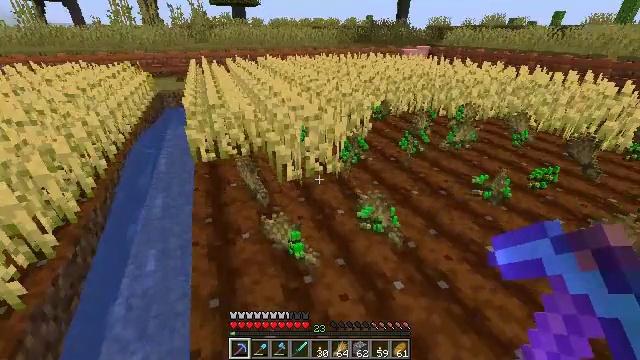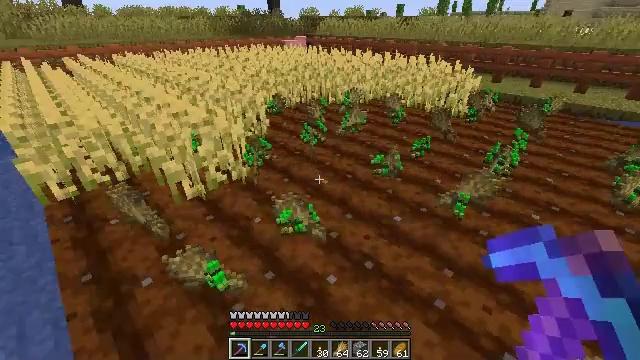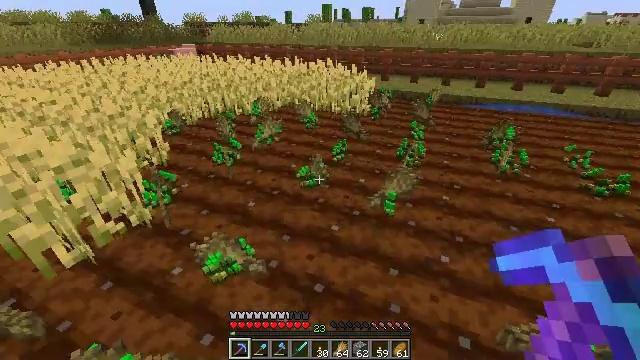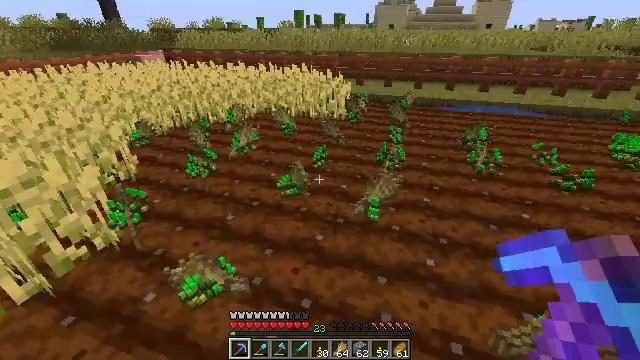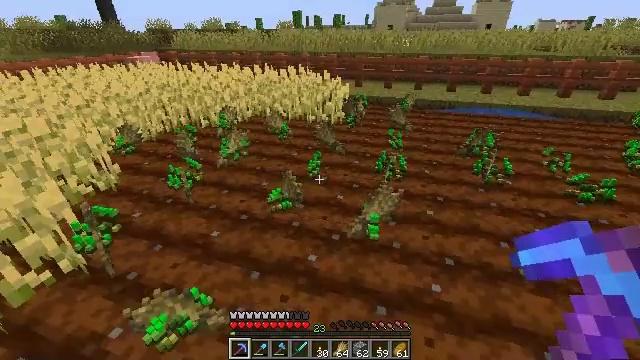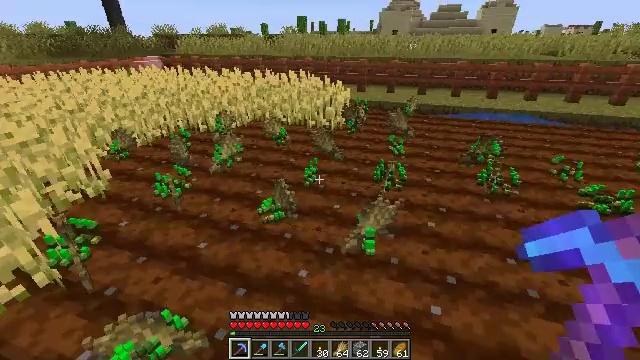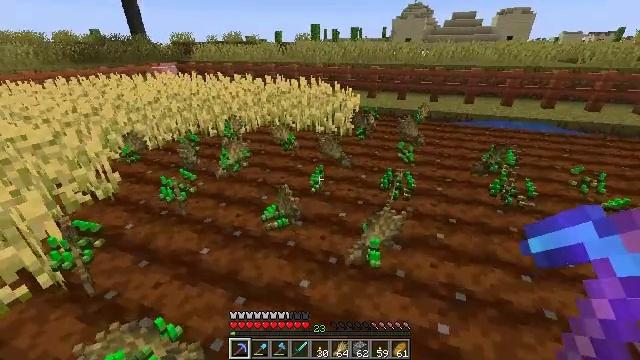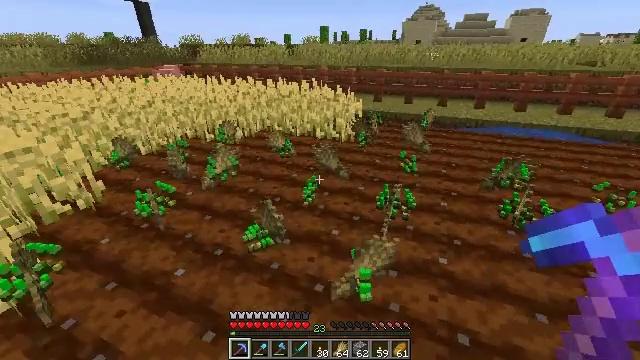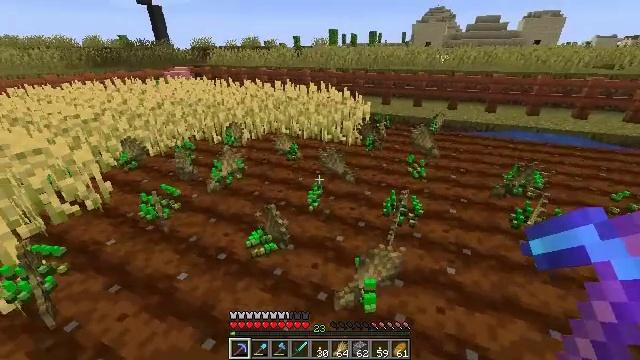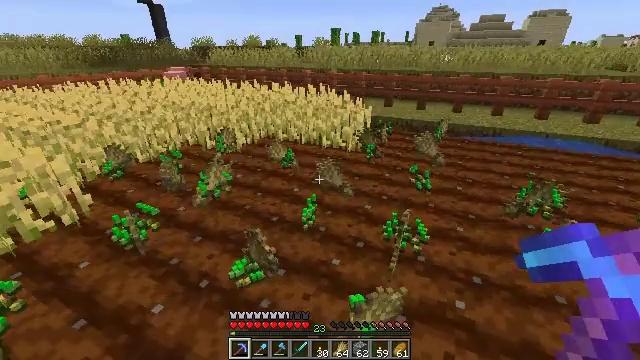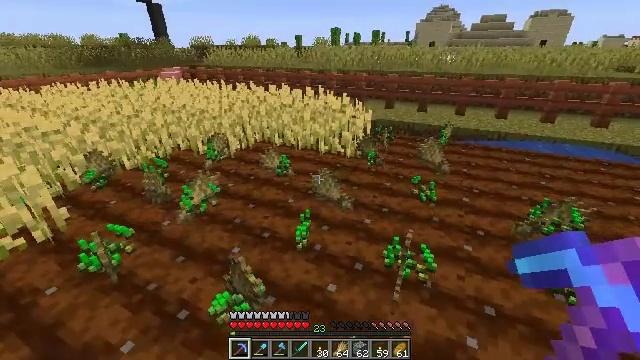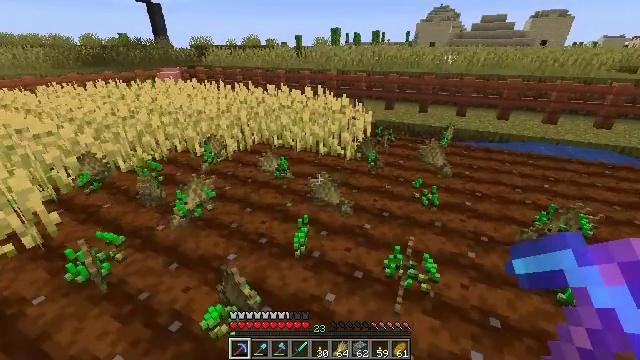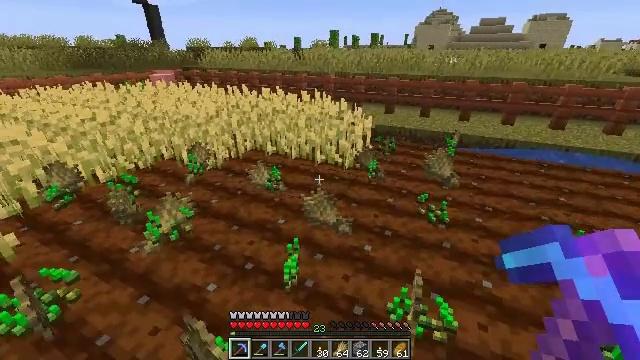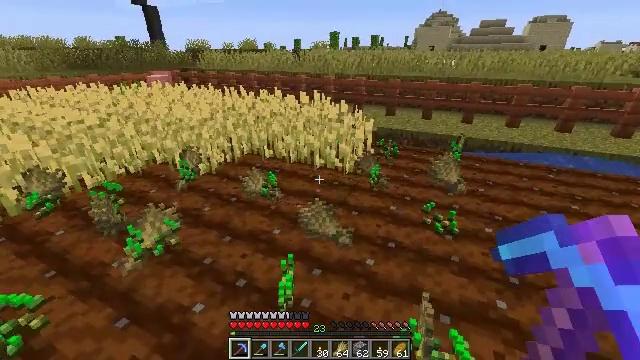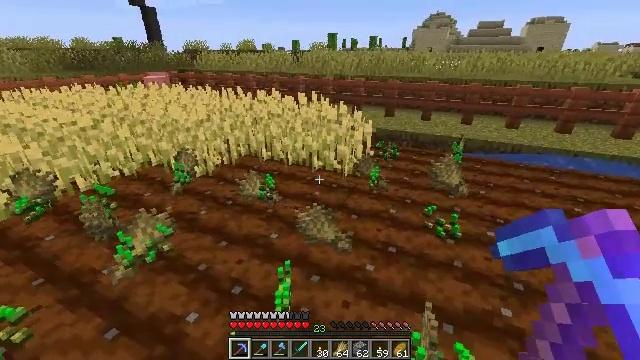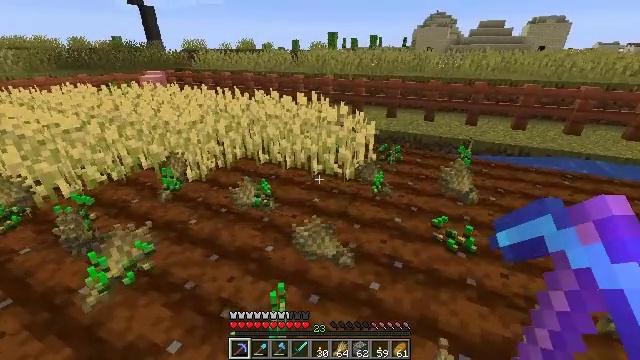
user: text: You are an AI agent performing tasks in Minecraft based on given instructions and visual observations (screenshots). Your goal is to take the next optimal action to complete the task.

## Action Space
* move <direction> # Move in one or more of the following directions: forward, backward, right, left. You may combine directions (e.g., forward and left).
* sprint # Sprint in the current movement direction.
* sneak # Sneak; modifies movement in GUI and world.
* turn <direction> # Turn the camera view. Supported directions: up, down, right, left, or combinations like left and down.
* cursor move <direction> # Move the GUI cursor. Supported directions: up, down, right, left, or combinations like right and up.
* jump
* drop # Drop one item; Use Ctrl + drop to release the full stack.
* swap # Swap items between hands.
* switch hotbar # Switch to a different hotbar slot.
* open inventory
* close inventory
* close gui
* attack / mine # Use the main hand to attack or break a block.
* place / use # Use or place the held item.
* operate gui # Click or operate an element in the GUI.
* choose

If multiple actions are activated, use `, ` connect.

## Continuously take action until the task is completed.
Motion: motion action
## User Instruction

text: Collect wheat crops.
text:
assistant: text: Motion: move forward, turn right and down
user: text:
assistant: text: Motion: move forward, turn right and up
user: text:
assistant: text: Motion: move forward and move right, turn right
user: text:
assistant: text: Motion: move forward and move right
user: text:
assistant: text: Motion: move forward and move right, turn left
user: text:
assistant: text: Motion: move forward and move right, turn left and up
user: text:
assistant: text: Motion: move forward, turn left
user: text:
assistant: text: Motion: move forward, turn left
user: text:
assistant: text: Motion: move forward
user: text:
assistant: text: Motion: move forward
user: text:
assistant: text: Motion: move forward
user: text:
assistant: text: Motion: move forward
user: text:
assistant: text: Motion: move forward
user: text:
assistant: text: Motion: move forward
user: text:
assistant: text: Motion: move forward
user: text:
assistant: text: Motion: move forward
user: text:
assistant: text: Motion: move forward, turn right
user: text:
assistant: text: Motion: move forward, turn right
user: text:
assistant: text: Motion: move forward and move right, turn right
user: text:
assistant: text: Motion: move forward and move right, turn right
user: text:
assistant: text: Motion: move forward and move right
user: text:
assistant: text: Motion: move forward and move right
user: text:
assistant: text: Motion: move forward and move right
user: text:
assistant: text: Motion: move forward and move right, turn left
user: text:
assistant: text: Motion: move forward and move right, turn left
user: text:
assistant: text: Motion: move forward and move right, turn left
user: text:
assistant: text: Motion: move forward and move right, turn left
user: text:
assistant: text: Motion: move forward and move right, turn left
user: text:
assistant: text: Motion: move forward, turn left, attack / mine
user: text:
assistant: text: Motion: move forward, turn left, attack / mine